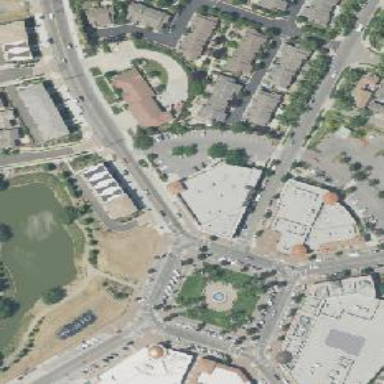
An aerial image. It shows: Circular junction on tertiary road.